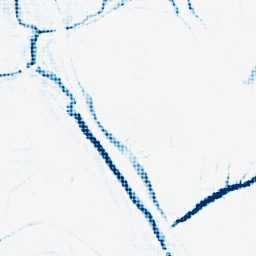
Category: morphological
Decomposition family: morphological_ellipse
Decomposition parameters: operation: closing
width: 10
height: 10
Upsampling method: sinc_blackman
Upsampling parameters: scale: 4
kernel_size: 4
Upsampling scale: 4